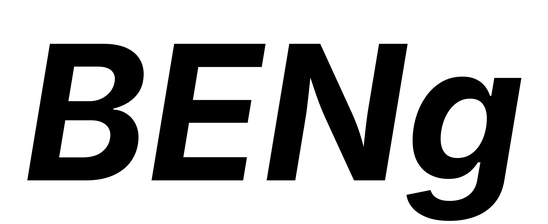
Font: Inter-Italic_Bold_Italic